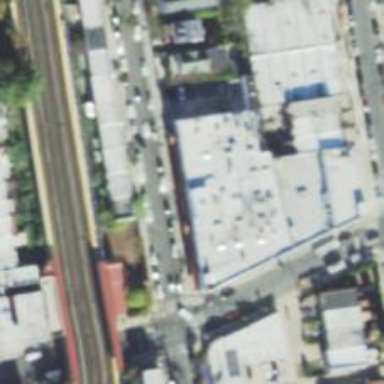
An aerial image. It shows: Supermarket.